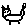
Label: cat